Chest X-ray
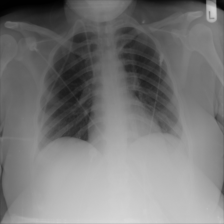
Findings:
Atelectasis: negative
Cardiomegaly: negative
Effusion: negative
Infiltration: negative
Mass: negative
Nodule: negative
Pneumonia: negative
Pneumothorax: negative
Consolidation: negative
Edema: negative
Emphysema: negative
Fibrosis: negative
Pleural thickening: negative
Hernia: negative